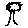
Label: tree